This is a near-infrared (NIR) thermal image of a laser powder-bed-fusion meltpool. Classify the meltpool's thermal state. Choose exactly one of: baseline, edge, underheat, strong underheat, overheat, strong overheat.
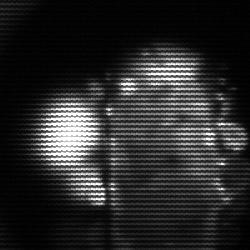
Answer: strong underheat